Question: I have created a chart with Highcharts that plots two plotLines, one vertical and one horizontal. I have set their zIndex to 1001 and 1002 respectively to make sure that these lines can be seen above my column series.
Unfortunately, my tooltips appear BENEATH the plotLines, despite setting a higher zIndex property for the tooltips. Is this expected behaviour, and is there a workaround? Thank you in advance.

'''
plotLines: [{
value: 55,
color: '#ff0000',
width: 1,
zIndex: 1001,
label: {
text: 'Demand',
style: {
fontSize: '11px'
}
}
}]
'''
'''
chart.yAxis[0].addPlotLine({
value: marge,
zIndex: 1002,
color: 'rgb(243,152,20)',
dashStyle: 'solid',
width: 1,
label: {
text: 'Market price: $' + marge + '/bbl'
}
});
'''
Tooltips:
'''
tooltip: {
useHTML: true,
zIndex:2005,
formatter: function () {
if (this.y != 0) {
return '<b>' + this.series.name + '</b><br>Breakeaven : $' + this.y + '/bbl';
} else {
return false;
}
}
},
'''
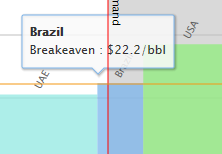
Answer: This is the type of thing that happens when silly z-index levels are used. :)
Setting the 'zIndex' of the plotLine to 4, and not setting a 'zIndex' for the tooltip seems to work fine:
- <URL>
If 4 doesn't cover all of your scenarios...try 5 instead of 1000.
I believe the underlying issue that causes this has to do with the scope of zindex within Highcharts - the z index is relative to the element group that each element is within, and not relative to the overall document. (as far as I can remember from an explanation about it in the past)